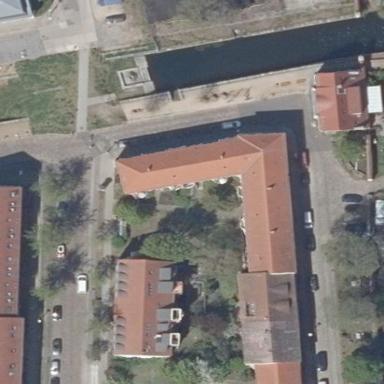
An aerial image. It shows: Gabled-roof apartments building with red roof tiles. The building's color is light yellow.